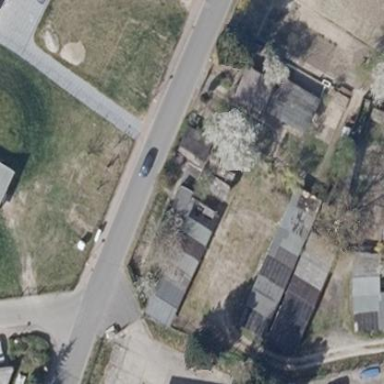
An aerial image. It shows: Group of garages.